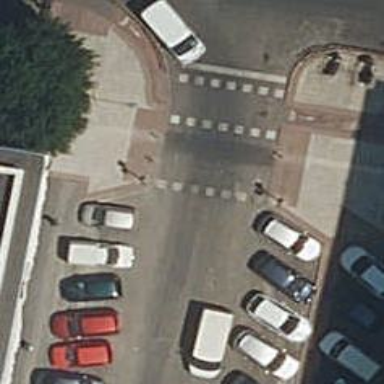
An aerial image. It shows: Traffic signals at road crossing.